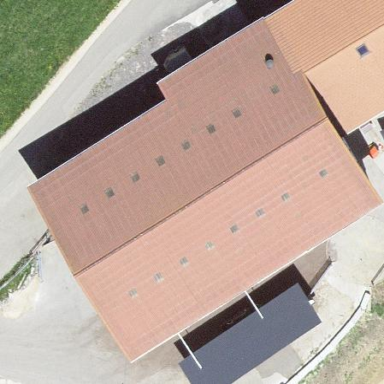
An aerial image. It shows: Farm building.